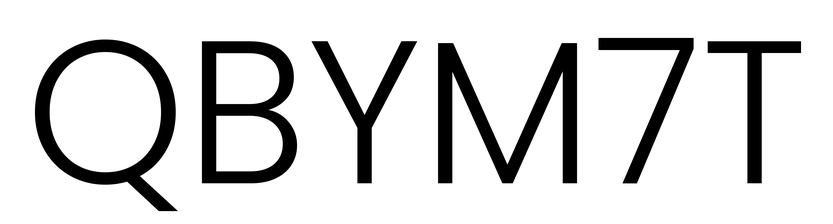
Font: Poppins-Light